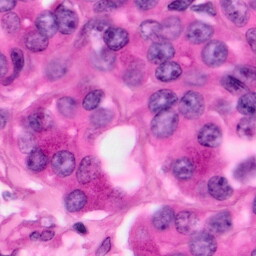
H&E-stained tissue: Pancreatic